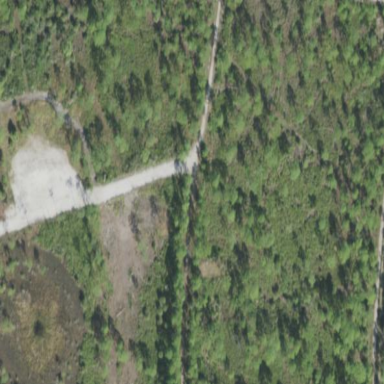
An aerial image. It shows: Service road with shells surface.